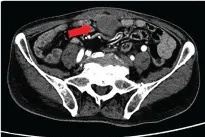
Pathological and imaging examination of case 2. (E) Pelvic MRI sagittal axis T2WI showing that the tumor at the base of the bladder was 6.5 x 5.5 cm, with a moderately high signal shadow.
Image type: radiology (ct)